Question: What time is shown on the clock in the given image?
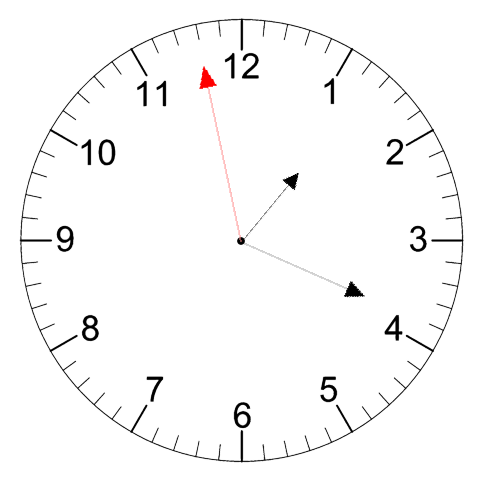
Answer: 01:18:58